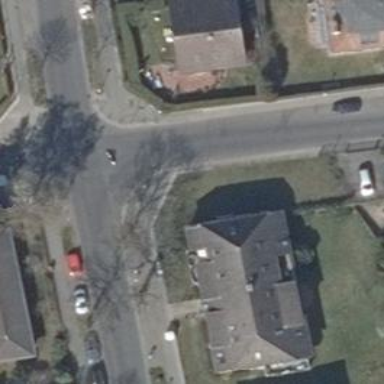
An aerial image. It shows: Unmarked road crossing.